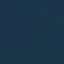
Land use / land cover: SeaLake